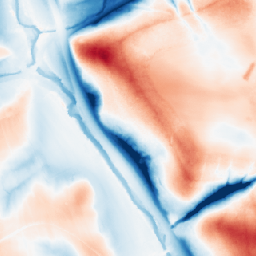
Category: classical
Decomposition family: gaussian_anisotropic
Decomposition parameters: sigma_x: 20
sigma_y: 20
Upsampling method: nearest
Upsampling parameters: scale: 8
Upsampling scale: 8